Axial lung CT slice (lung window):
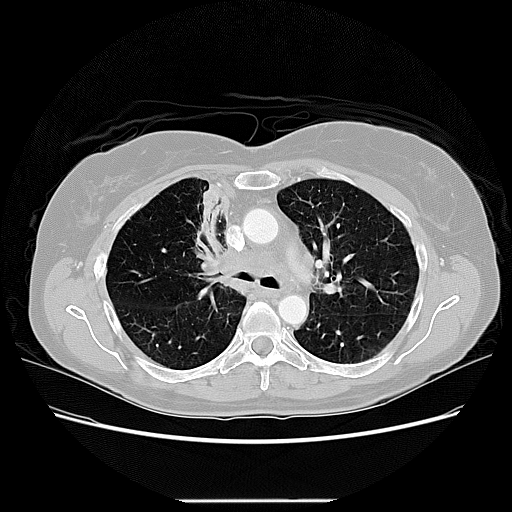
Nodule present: no